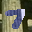
Label: 7